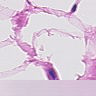
Metastatic tissue present: no